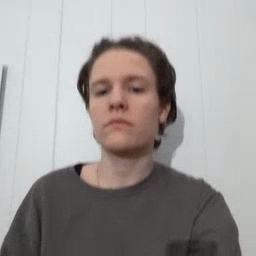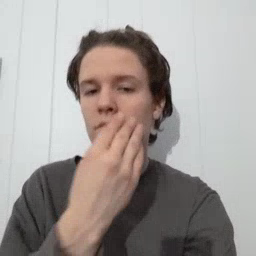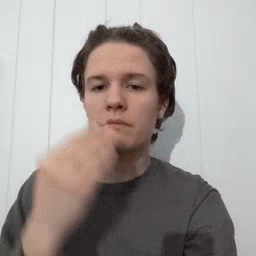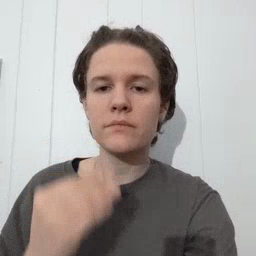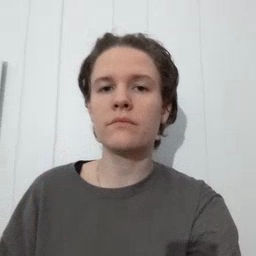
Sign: napkin